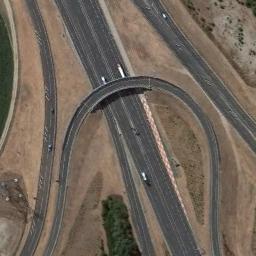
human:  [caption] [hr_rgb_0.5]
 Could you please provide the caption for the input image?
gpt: Several cars are on the road under the overpass .

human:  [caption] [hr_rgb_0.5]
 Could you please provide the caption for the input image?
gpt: The directional overpass is over the roads on the wasteland .

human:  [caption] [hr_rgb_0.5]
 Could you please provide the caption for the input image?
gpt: Here is an S-shaped overpass .

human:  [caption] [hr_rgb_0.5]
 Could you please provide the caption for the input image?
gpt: The overpass is next to the bare land with some cars .

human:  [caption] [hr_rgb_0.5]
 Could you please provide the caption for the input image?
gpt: There are brown bare land around the overpass .